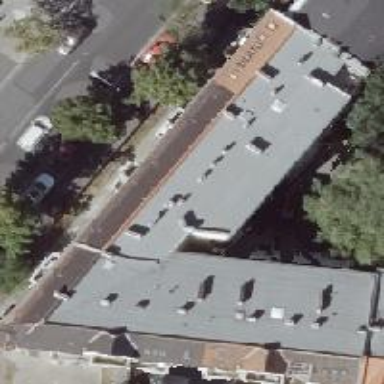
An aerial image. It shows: Saltbox shaped roof on apartment building.